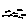
Label: bird